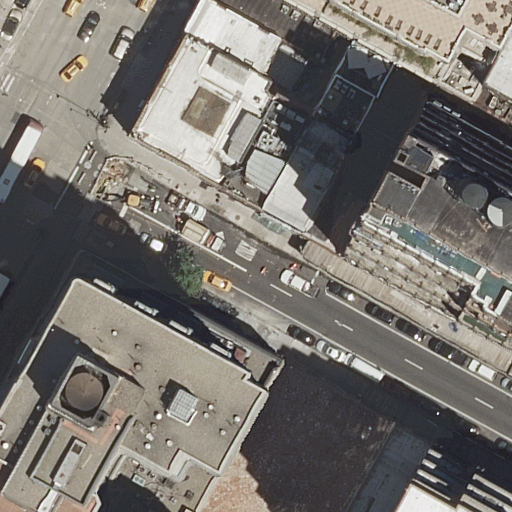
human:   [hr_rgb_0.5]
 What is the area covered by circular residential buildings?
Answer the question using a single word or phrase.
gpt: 0m2

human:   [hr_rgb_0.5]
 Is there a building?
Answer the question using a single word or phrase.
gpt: yes

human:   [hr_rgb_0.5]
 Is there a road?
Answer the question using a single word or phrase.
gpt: yes

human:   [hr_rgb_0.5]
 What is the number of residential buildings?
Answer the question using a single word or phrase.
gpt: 13

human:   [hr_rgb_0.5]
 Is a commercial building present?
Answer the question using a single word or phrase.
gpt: no

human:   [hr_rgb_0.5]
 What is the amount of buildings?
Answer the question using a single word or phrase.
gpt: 13

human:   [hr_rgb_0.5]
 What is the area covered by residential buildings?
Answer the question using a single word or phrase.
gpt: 4091m2

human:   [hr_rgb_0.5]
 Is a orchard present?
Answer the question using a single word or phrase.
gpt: no

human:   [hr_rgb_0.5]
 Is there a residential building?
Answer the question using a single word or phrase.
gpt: yes

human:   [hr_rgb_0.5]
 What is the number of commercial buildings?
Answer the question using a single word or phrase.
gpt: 0

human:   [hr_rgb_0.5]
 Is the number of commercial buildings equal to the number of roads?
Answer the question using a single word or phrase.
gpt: no

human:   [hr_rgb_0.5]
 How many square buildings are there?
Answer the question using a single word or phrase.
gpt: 0

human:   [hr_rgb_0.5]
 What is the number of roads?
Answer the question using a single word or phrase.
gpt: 4

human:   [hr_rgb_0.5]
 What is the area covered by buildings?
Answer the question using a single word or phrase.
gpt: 4091m2

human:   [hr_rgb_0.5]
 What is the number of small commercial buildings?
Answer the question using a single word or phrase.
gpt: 0

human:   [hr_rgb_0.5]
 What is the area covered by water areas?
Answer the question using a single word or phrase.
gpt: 0m2

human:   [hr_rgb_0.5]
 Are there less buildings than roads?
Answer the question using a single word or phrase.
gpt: no

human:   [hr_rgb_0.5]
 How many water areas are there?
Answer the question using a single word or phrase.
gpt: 0

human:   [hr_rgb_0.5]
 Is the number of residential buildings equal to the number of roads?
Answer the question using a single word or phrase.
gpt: no

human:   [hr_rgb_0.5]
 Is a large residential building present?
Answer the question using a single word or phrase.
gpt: yes

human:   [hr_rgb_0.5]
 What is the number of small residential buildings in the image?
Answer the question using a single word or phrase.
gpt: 0

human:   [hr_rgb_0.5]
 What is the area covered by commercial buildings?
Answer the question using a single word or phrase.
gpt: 0m2

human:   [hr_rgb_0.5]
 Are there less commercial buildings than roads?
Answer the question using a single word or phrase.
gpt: yes

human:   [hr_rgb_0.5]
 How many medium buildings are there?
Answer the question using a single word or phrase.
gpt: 12

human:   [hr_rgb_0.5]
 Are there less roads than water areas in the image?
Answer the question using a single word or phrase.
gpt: no

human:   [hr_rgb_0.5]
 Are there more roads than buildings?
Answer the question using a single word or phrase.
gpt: no

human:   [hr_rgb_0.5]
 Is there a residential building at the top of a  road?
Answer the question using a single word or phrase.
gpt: yes

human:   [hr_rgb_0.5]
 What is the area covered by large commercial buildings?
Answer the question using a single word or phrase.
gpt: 0m2

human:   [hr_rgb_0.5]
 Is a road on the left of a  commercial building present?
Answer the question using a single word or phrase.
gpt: no

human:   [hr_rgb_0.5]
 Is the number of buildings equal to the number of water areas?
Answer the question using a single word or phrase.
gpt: no

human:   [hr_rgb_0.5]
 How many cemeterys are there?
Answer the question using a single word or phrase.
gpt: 0

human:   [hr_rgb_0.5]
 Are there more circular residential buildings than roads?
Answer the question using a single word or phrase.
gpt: no

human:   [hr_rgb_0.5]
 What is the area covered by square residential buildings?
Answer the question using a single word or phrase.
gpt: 0m2

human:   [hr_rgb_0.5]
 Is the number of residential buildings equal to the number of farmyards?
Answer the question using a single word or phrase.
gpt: no

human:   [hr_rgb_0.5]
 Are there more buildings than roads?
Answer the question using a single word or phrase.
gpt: yes

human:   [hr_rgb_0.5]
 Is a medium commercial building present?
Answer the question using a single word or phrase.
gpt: no

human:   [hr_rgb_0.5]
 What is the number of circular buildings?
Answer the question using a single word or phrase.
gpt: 0

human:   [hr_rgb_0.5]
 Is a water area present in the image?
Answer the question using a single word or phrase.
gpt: no

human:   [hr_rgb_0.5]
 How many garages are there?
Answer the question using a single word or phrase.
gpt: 0

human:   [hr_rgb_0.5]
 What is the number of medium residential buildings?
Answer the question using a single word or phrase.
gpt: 12

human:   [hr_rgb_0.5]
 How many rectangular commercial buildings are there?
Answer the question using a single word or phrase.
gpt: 0

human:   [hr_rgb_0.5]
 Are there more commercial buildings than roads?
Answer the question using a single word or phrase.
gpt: no

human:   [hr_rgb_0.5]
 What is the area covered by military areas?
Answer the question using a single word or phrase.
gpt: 0m2

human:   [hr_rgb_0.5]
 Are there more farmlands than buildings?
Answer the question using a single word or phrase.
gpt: no

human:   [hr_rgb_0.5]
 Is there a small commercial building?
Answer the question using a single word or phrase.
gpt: no

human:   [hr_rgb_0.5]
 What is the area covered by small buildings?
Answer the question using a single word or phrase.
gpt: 0m2

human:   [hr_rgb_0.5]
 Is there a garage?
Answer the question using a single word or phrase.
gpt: no

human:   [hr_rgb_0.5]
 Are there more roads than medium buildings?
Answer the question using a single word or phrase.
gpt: no

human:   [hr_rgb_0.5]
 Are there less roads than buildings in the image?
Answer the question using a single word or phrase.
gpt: yes

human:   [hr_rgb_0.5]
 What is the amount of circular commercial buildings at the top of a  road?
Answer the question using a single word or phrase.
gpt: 0

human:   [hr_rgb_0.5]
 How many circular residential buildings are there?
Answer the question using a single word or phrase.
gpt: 0

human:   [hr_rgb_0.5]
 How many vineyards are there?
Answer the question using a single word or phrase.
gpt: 0

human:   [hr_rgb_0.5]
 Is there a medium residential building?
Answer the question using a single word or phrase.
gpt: yes

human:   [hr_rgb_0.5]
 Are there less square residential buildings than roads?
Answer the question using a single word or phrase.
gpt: yes

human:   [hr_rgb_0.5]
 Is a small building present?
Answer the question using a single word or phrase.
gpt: no

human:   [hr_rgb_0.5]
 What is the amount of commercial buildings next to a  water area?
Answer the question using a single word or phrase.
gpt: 0

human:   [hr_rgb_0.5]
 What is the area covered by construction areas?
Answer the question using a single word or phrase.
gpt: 0m2

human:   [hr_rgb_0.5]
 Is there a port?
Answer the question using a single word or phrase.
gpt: no

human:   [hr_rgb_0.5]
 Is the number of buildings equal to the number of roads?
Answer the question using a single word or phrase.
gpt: no

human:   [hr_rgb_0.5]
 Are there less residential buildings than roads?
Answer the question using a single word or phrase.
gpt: no

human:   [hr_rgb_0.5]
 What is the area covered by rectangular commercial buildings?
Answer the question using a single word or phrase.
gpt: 0m2

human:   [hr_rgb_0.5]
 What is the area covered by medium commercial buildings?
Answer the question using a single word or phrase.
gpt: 0m2

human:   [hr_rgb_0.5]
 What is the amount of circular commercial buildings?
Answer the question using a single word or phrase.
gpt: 0

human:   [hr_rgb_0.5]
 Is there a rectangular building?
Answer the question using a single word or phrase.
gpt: yes